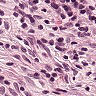
Metastatic tissue present: no